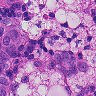
Metastatic tissue present: yes